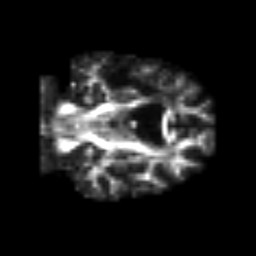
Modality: FA
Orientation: coronal
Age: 56
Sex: male
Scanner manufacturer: siemens
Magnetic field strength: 3 T
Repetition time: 3.2 s
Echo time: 0.081 s